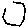
Label: hexagon